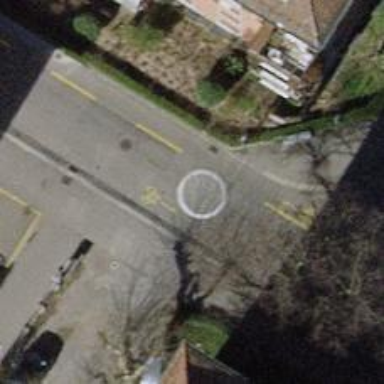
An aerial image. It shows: Bump for traffic calming.